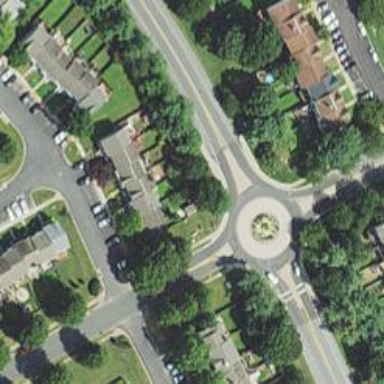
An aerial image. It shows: Tertiary road leading to roundabout.